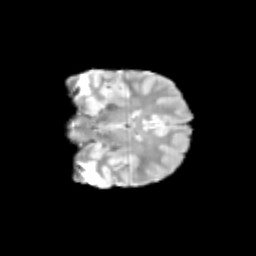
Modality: T2w
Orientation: coronal
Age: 11
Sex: female
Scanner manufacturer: siemens
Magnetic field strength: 3 T
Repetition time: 3.8 s
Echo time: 0.07 s